Interaction volume radius: 10 \u00c5
Interaction volume height: 10 \u00c5
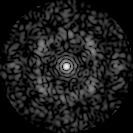
Disorder parameter: 0.7202